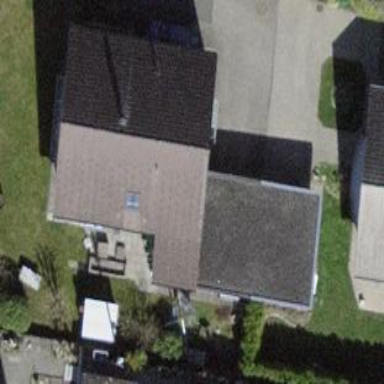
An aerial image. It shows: Garage building.